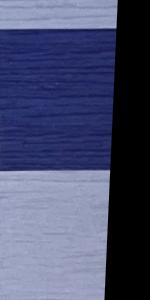
Label: Empty